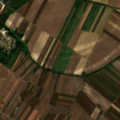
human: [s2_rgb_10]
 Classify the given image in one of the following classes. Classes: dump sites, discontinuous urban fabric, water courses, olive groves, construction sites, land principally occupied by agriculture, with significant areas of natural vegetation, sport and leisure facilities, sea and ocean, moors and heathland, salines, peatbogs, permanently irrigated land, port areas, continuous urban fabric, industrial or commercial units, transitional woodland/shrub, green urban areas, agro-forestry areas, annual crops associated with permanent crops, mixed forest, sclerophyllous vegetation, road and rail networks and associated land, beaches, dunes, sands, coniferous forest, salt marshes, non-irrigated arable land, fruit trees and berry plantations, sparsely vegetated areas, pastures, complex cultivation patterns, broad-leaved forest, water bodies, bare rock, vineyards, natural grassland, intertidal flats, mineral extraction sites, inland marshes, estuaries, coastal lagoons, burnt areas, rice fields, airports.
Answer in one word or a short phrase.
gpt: discontinuous urban fabric, industrial or commercial units, non-irrigated arable land